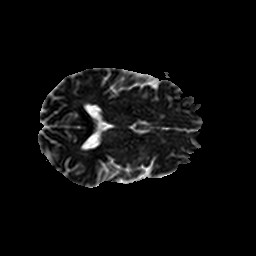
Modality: ADC
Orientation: axial
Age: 58
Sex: female
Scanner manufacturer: philips
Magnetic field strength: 1.5 T
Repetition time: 4.806 s
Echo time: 0.07764 s